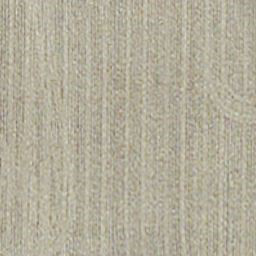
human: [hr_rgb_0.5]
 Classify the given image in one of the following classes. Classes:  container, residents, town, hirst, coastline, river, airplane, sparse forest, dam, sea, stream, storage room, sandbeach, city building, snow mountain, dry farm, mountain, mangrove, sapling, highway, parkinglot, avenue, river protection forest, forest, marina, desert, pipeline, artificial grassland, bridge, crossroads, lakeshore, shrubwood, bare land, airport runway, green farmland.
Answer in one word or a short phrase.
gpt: dry farm